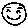
Label: smiley face